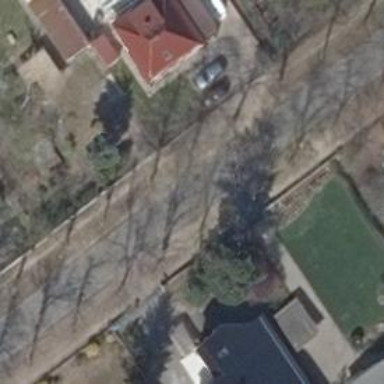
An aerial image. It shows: Residential road with sidewalks on both sides. The surface of the sidewalks is dirt.